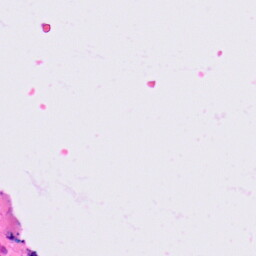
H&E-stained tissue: Lung